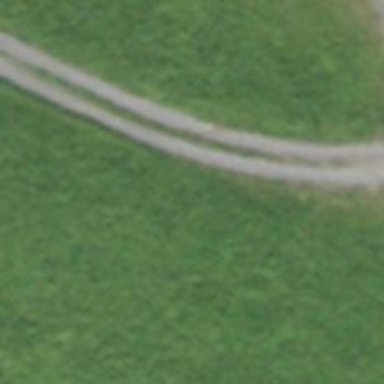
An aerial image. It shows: Track road with grade3 tracktype.